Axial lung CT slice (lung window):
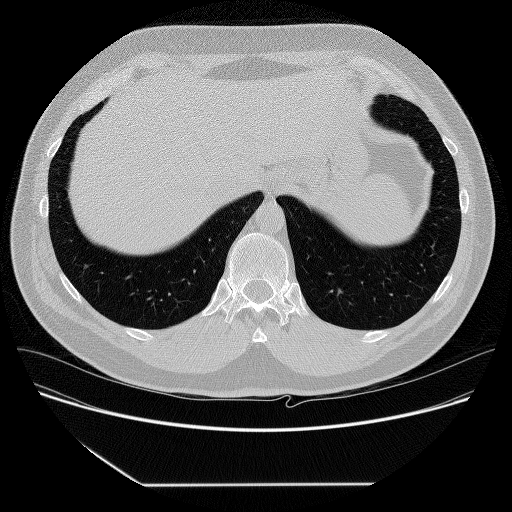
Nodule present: no